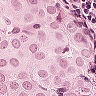
Metastatic tissue present: yes